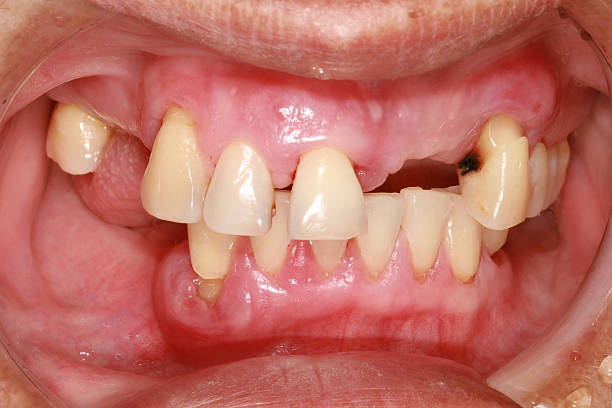
Condition: Gingivitis